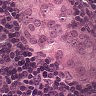
Metastatic tissue present: yes